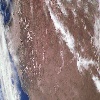
Label: land